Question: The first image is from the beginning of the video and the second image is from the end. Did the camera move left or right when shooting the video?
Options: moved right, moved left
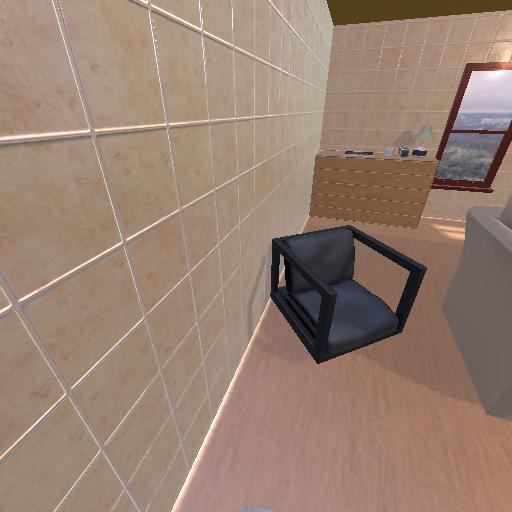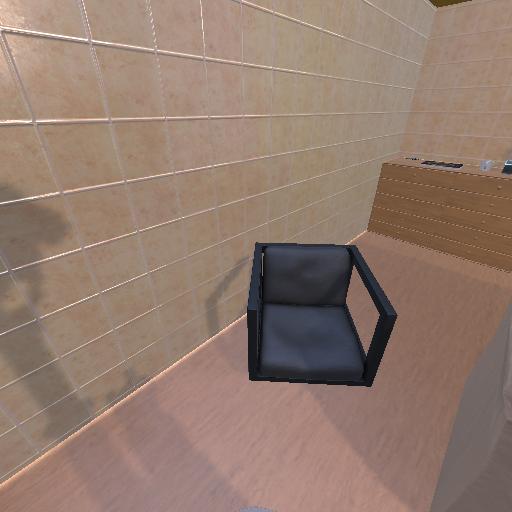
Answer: moved right